Interaction volume radius: 10 \u00c5
Interaction volume height: 10 \u00c5
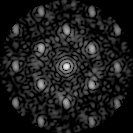
Disorder parameter: 0.4336